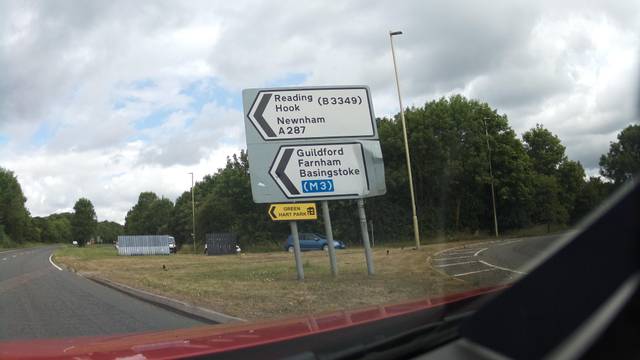
Region: United Kingdom
Coordinates: 51.266, -0.954